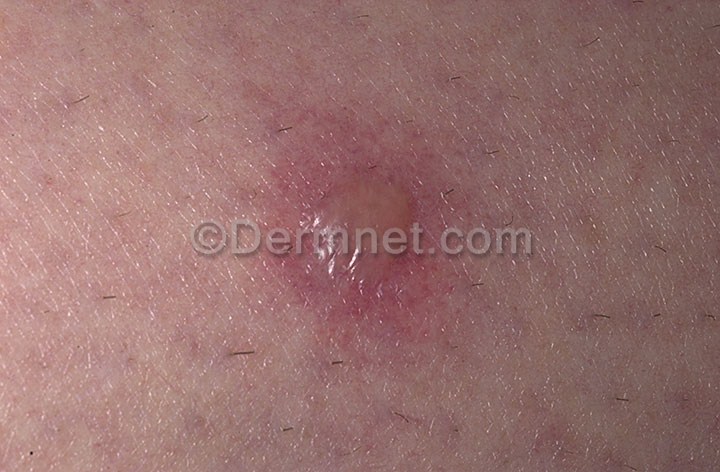
Disease: Exanthems and Drug Eruptions